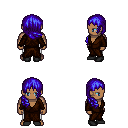
a pixel art fantasy rpg character, male body template, human, dark skin, brown robe, white pants, blue right-swept hairstyle, black shoes, four views (front, back, left, right), 2x2 character sprite sheet, small pixel art, hard edges, no anti-aliasing